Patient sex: M
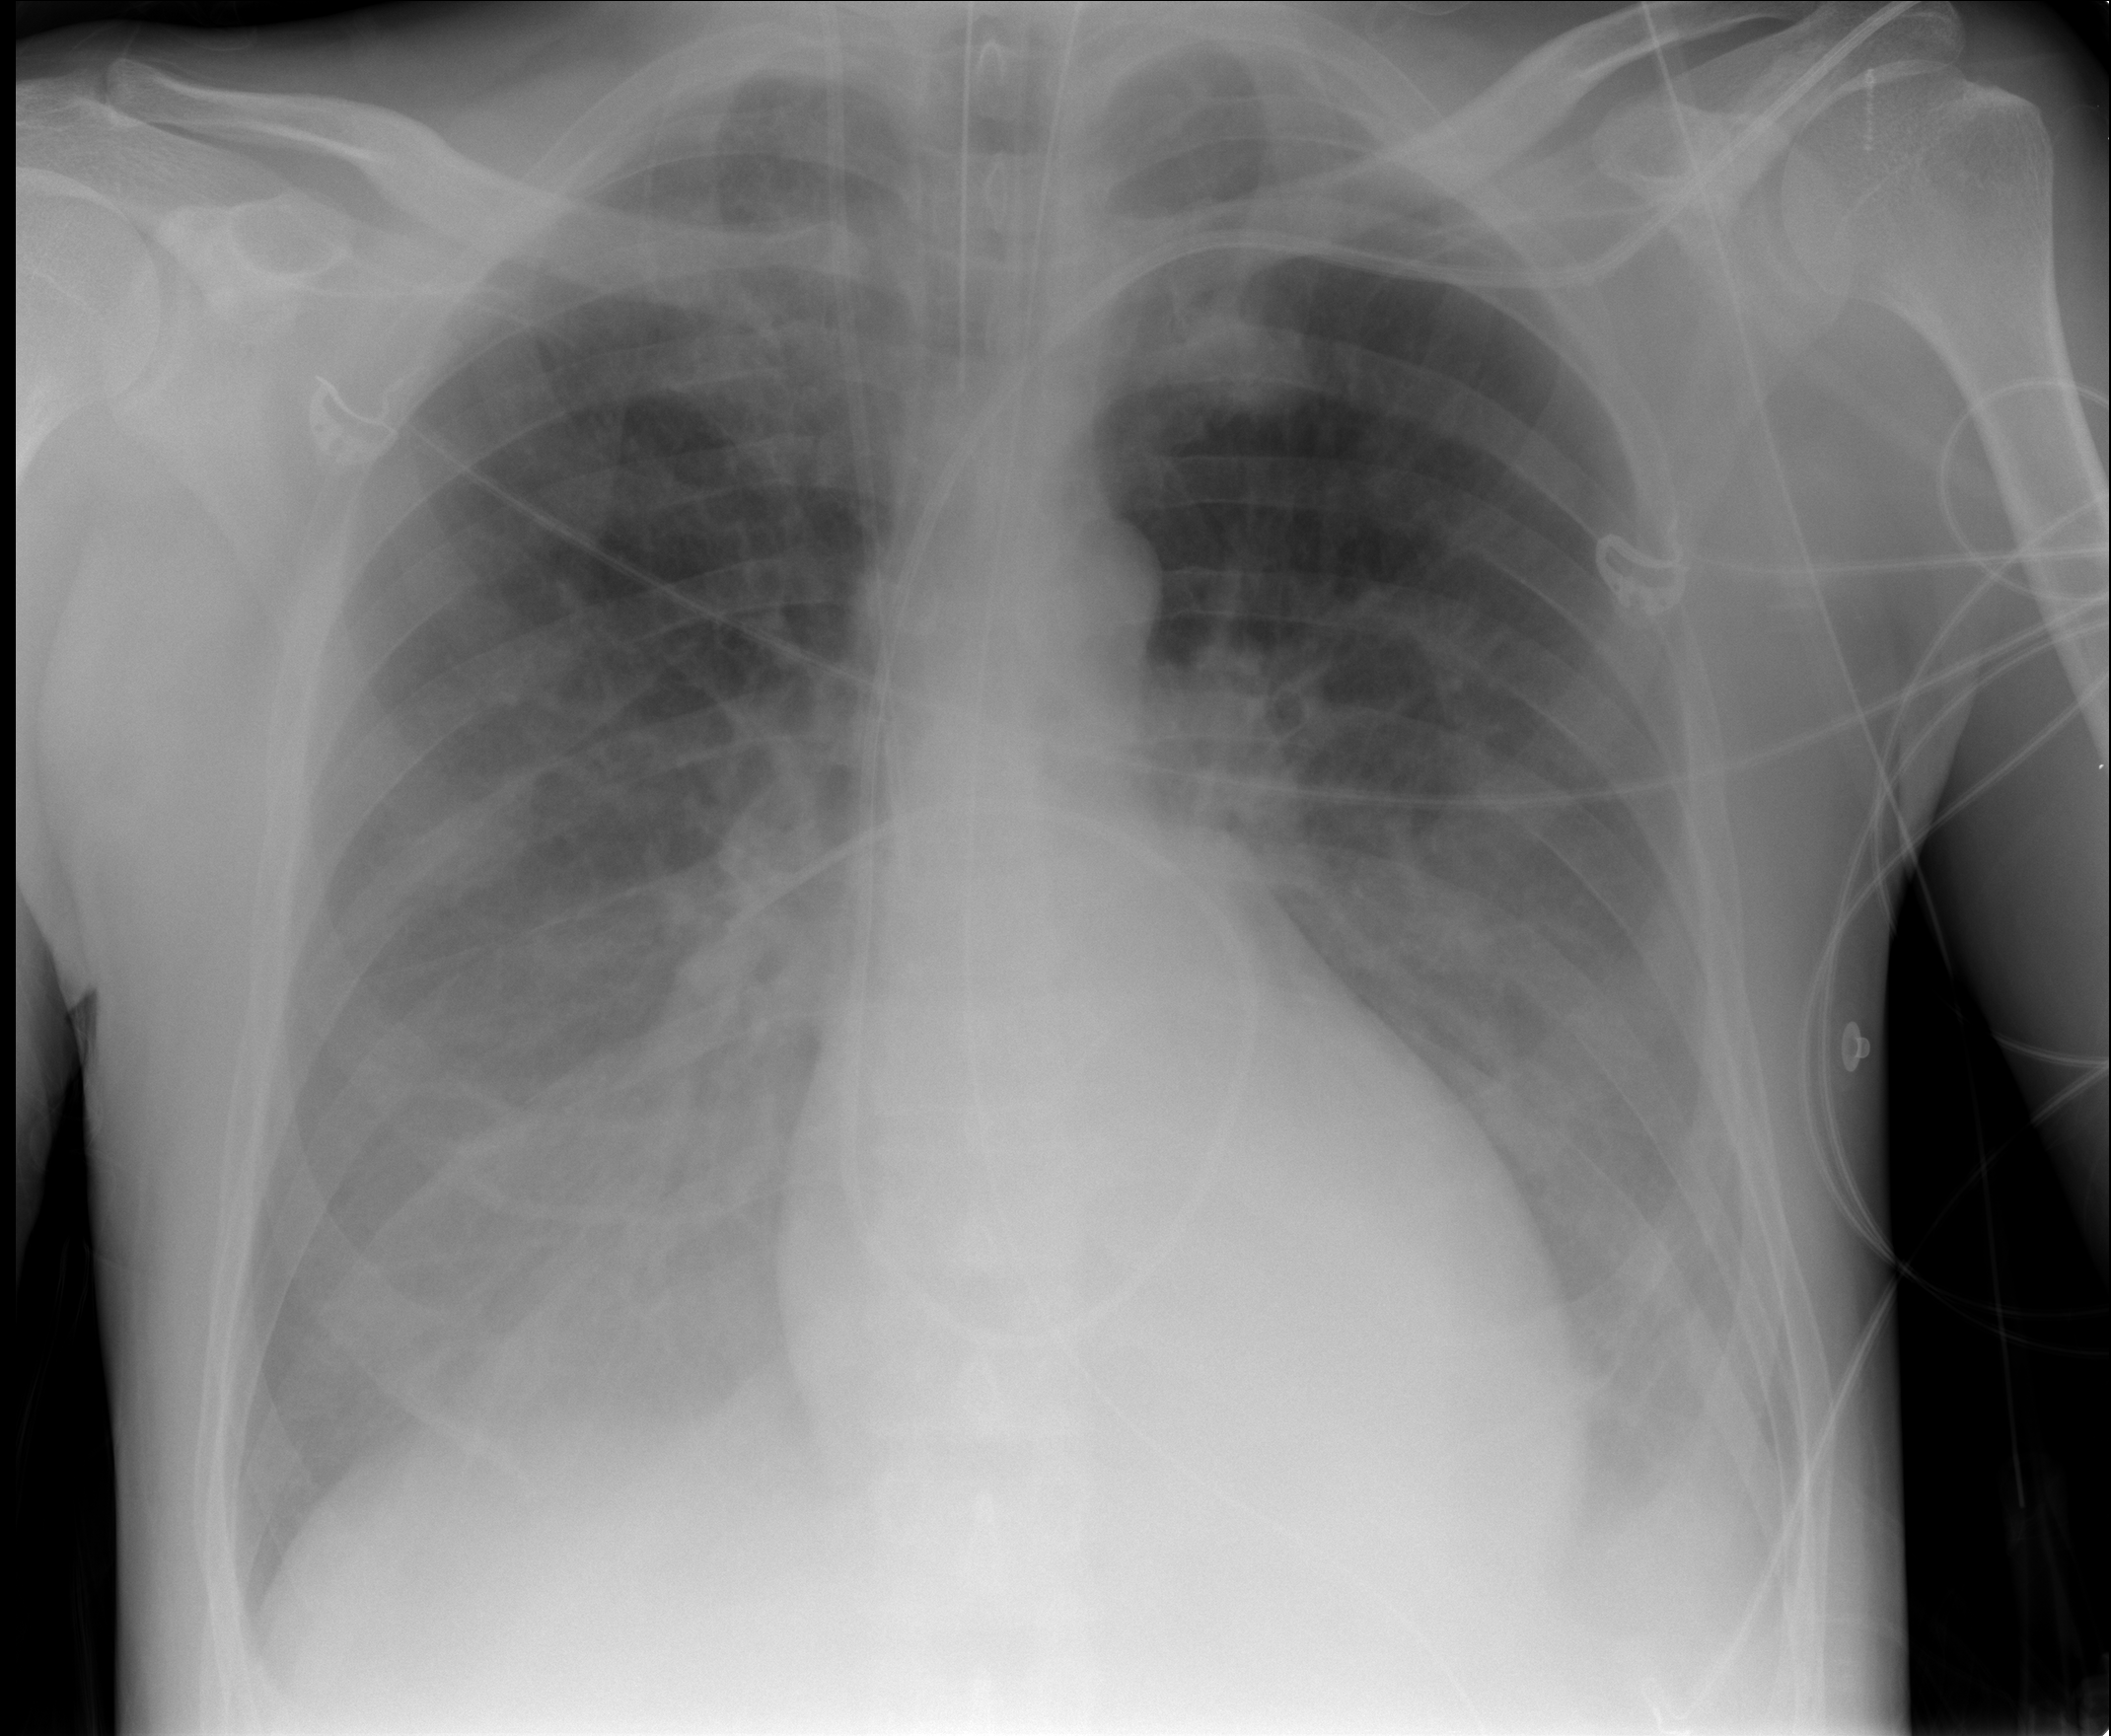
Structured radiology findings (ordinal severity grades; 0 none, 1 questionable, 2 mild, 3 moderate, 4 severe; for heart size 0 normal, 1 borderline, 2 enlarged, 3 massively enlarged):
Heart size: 0
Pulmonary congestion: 2
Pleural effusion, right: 1
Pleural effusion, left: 2
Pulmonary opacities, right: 3
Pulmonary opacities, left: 0
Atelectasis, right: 2
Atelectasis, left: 2